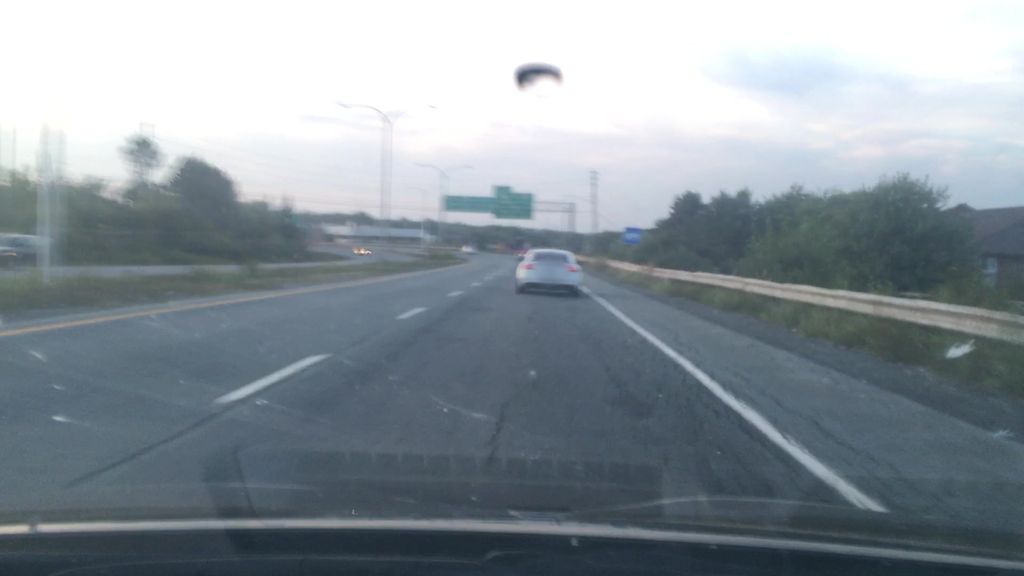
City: halifax